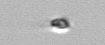
Label: nanoplankton_mix